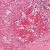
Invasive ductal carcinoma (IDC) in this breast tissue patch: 1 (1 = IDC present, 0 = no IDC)